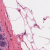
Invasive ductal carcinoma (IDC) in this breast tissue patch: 0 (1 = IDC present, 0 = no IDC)